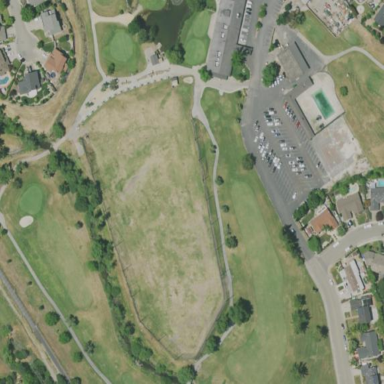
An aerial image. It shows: Driving range for golf on grass.